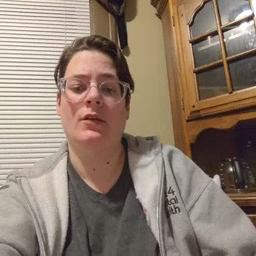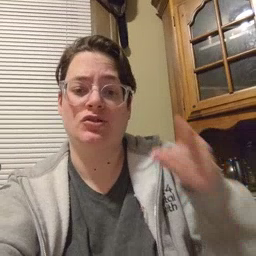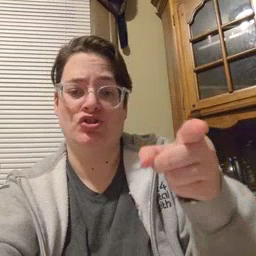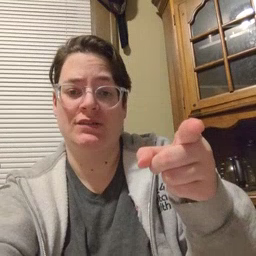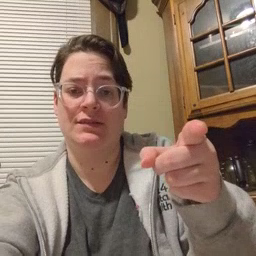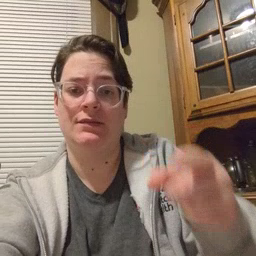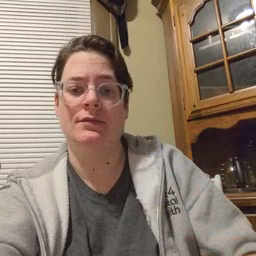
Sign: hesheit